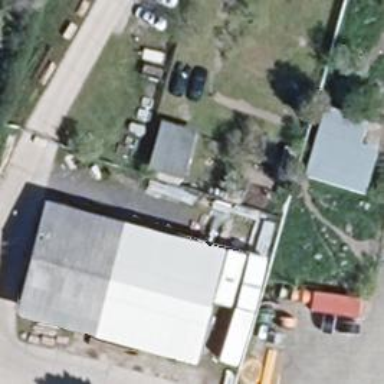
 oriented along the structure. The roof is painted grey."